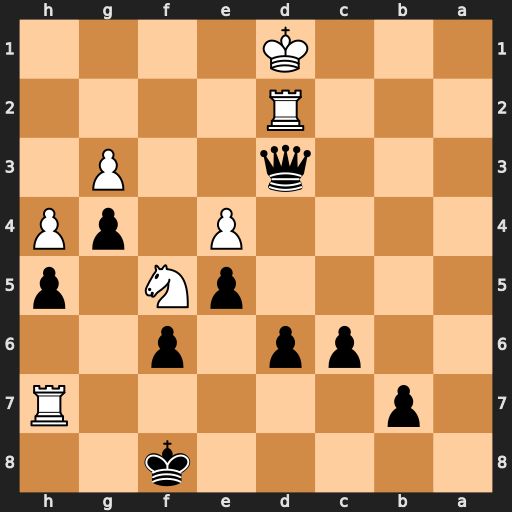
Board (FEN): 5k2/1p5R/2pp1p2/4pN1p/4P1pP/3q2P1/3R4/3K4
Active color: b
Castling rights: -
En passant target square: -
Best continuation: Qb1+ Ke2 Qxe4+